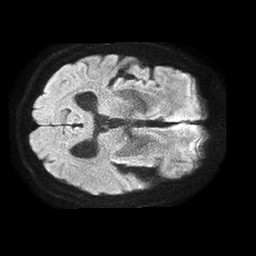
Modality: TRACE
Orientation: axial
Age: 76
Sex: male
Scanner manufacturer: philips
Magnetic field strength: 1.5 T
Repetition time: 4.6 s
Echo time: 0.08517 s